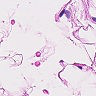
Metastatic tissue present: no